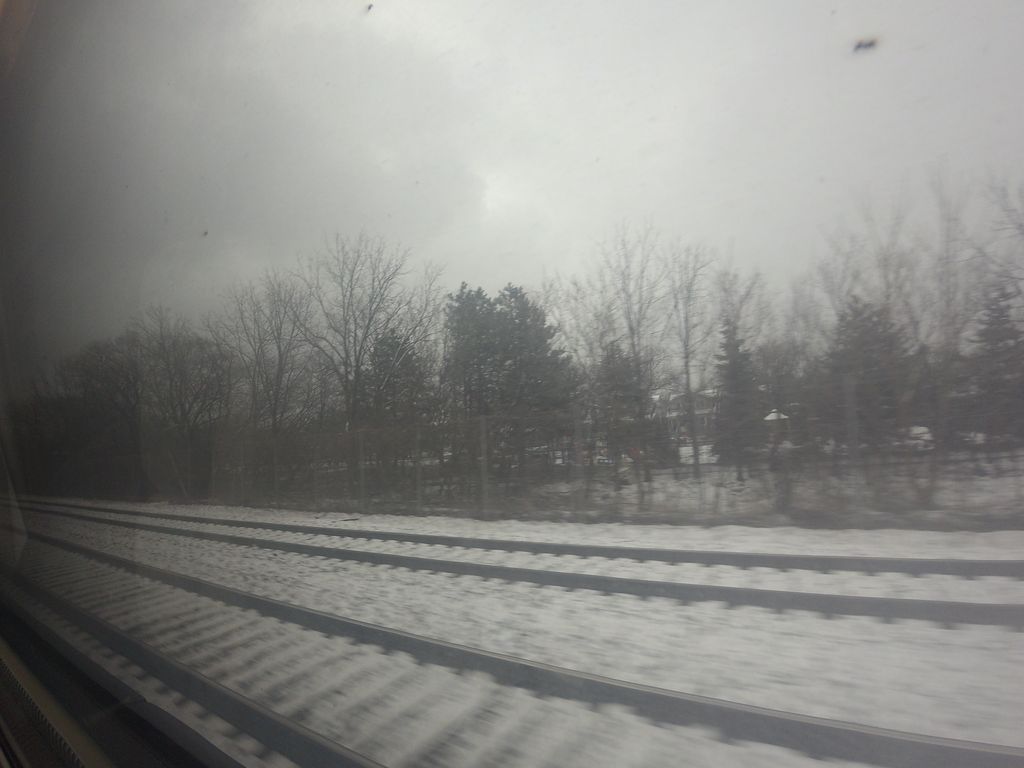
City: toronto